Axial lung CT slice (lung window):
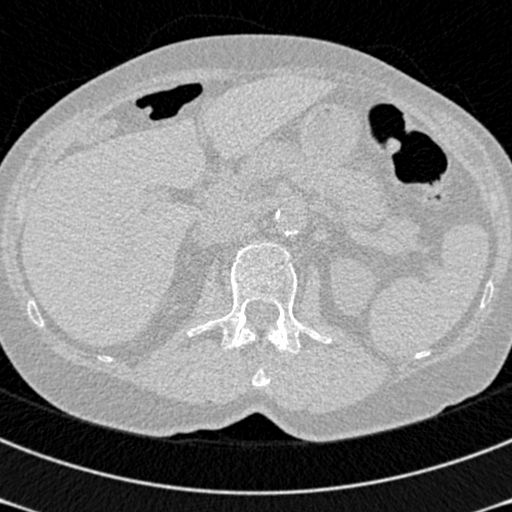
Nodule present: no